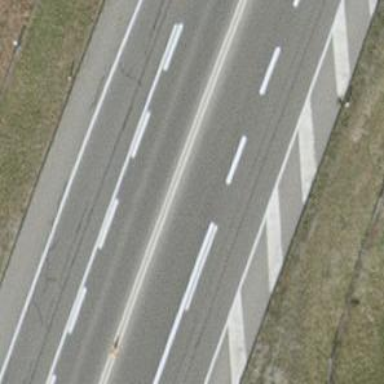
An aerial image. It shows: Asphalt motorroad with trunk classification.